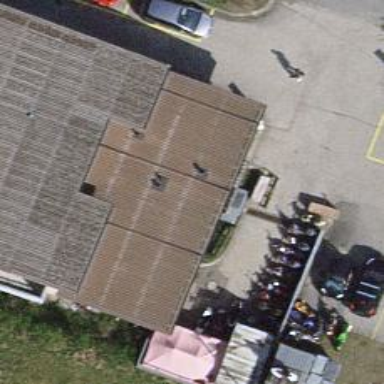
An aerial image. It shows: Motorcycle repair shop.